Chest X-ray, PA view. Patient: 20 years old, sex M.
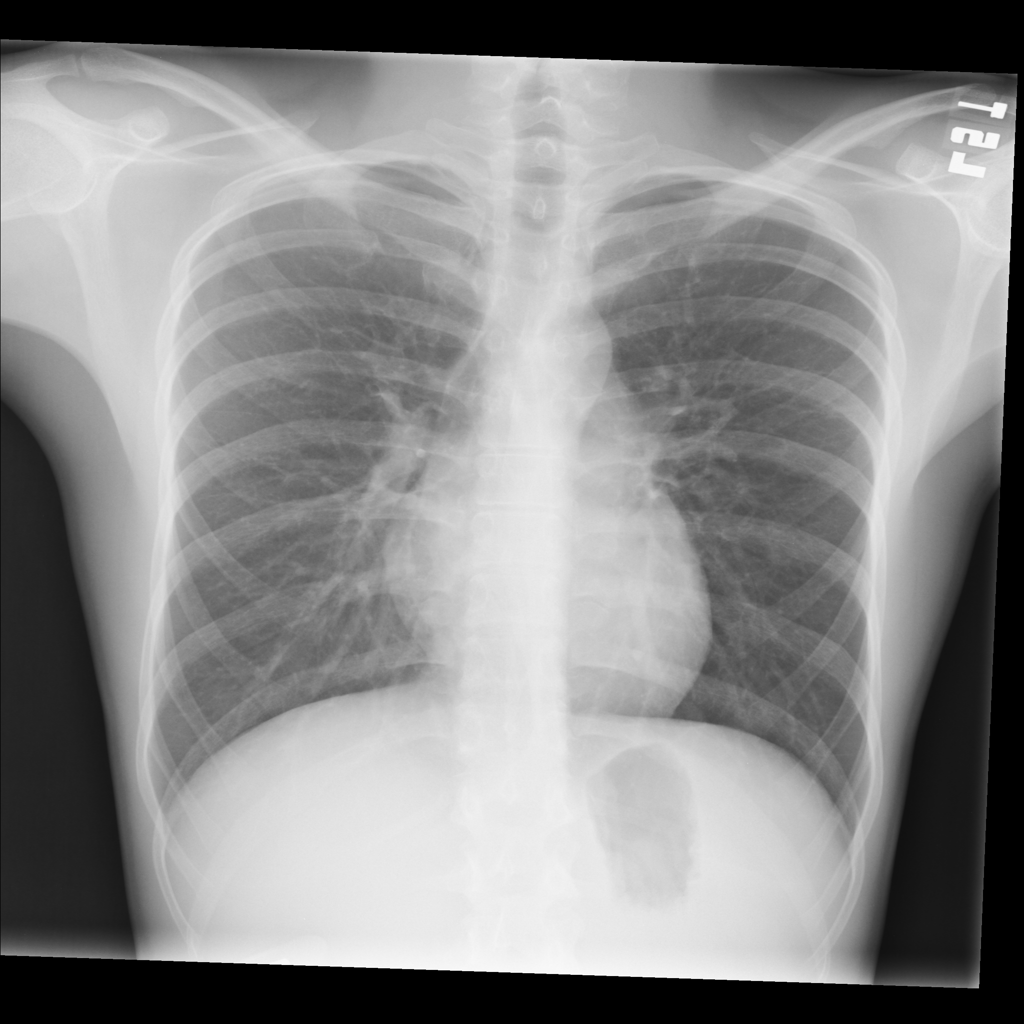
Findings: No Finding